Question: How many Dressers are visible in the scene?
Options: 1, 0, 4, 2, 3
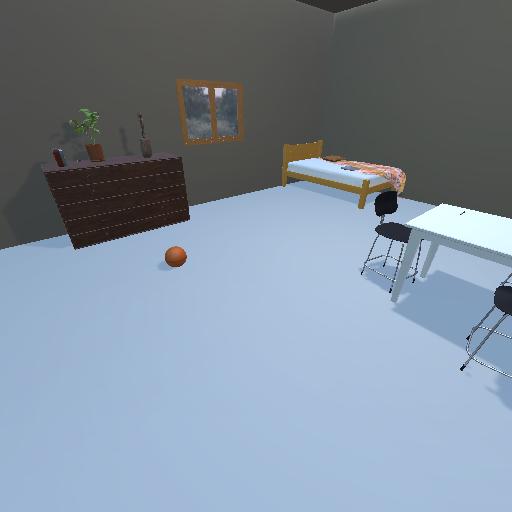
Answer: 1